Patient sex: F
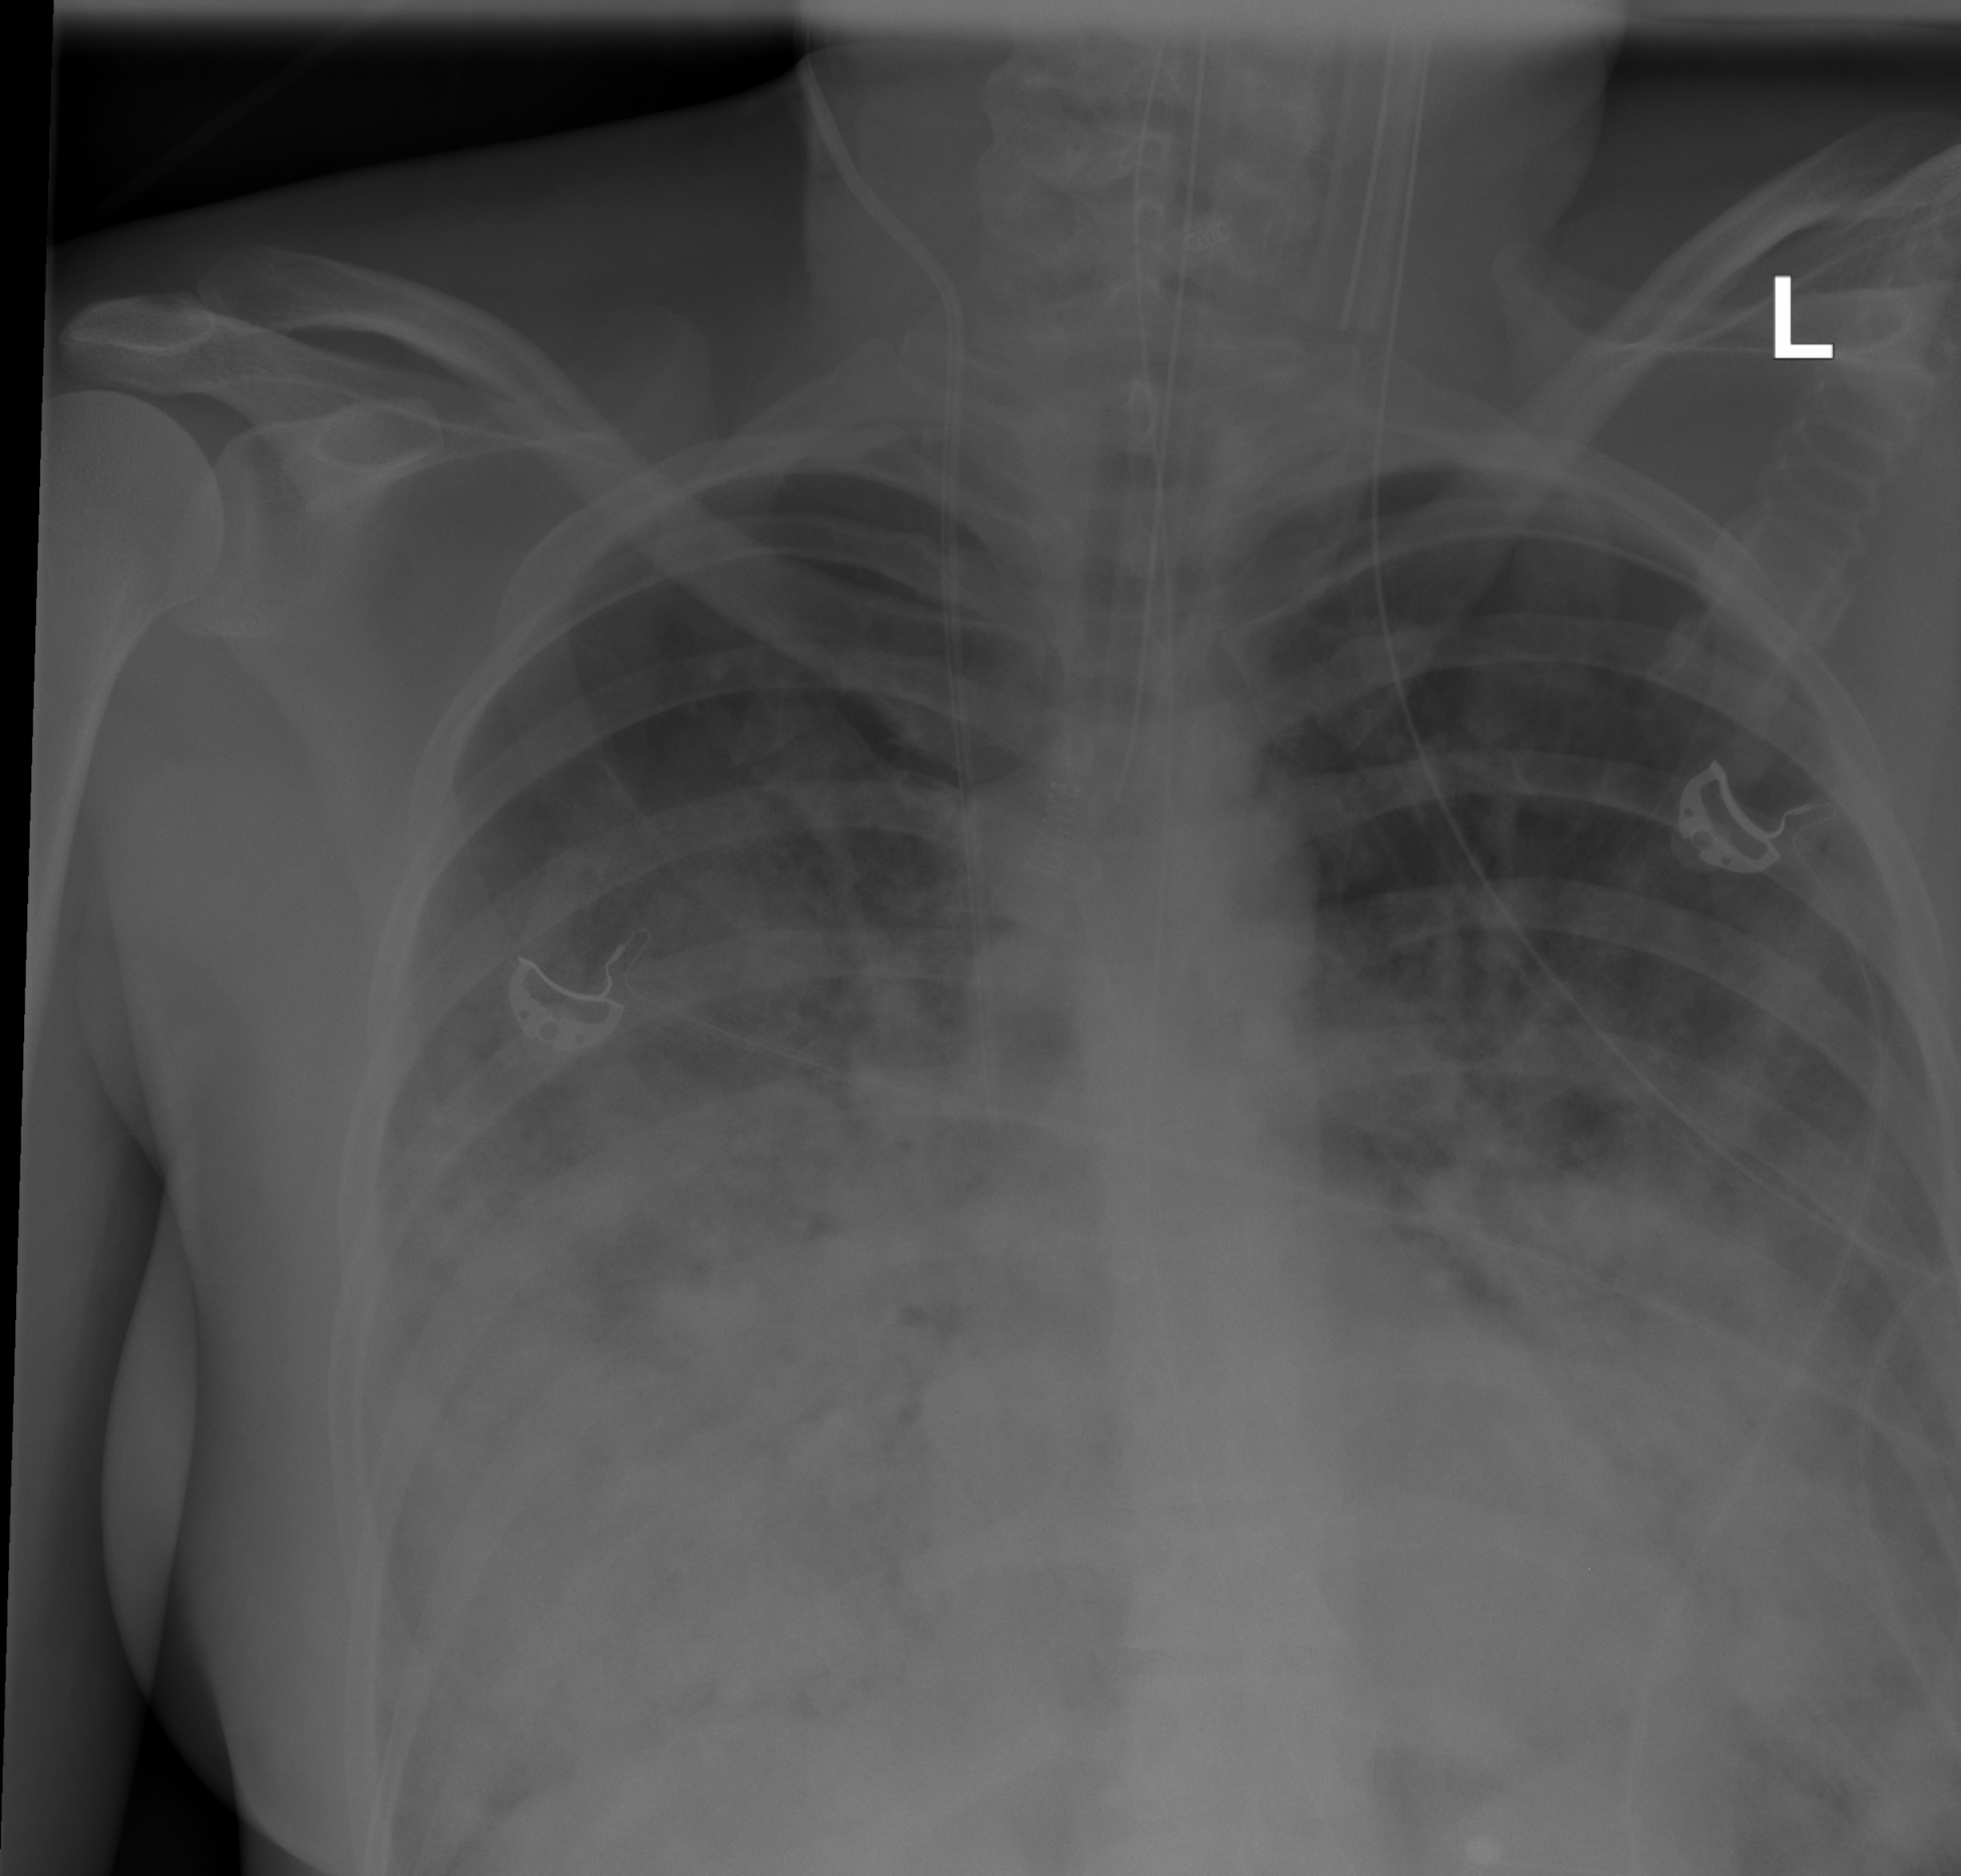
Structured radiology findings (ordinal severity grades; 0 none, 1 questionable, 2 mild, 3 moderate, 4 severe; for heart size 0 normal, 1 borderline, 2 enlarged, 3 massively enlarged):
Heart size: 0
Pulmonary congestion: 0
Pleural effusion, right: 0
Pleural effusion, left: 0
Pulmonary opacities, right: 4
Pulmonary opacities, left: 4
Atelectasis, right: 3
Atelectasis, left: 3